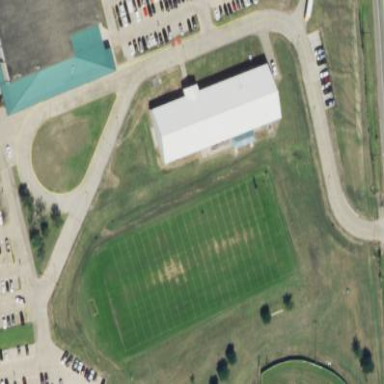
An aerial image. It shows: Pitch used for both American football and soccer.